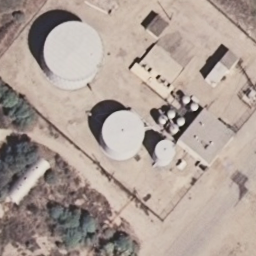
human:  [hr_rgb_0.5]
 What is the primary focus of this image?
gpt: storage tanks